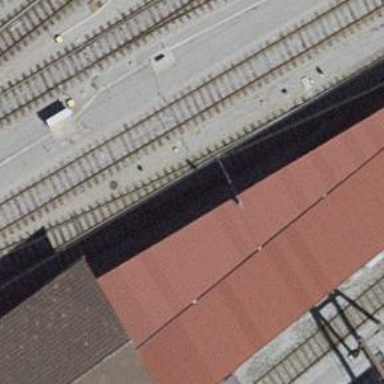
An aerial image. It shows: Railway yard with electrified tracks and single track.